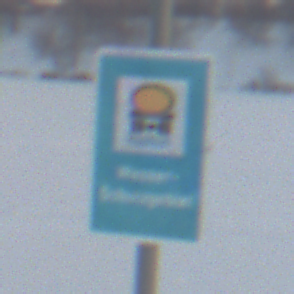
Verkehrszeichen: Wasserschutzgebiet
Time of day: SunriseSunset
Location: Outdoor (Nature)
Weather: PartlyCloudy
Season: NotSpecified
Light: Natural